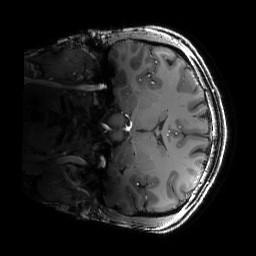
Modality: T1w
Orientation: coronal
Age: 23
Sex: male
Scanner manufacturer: siemens
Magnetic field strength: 6.98 T
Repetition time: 3 s
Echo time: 0.00388 s